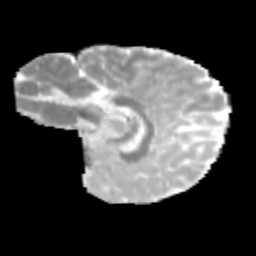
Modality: MD
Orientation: sagittal
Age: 11
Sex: male
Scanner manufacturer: siemens
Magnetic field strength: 3 T
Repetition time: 3.8 s
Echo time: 0.07 s